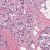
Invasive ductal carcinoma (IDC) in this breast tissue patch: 1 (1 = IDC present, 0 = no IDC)